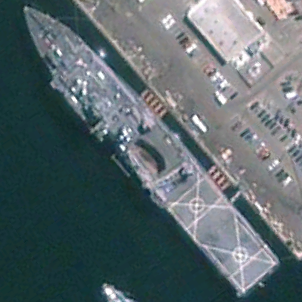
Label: combat